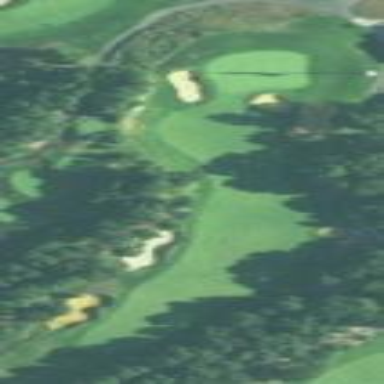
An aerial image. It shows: Heavy rough area on golf course.